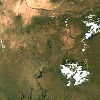
Label: land